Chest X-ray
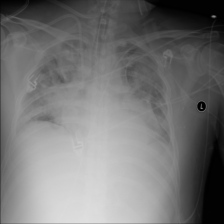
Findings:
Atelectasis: negative
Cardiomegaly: negative
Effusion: negative
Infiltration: negative
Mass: negative
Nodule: negative
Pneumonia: positive
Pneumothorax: negative
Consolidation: negative
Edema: positive
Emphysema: negative
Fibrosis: negative
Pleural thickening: negative
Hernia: negative